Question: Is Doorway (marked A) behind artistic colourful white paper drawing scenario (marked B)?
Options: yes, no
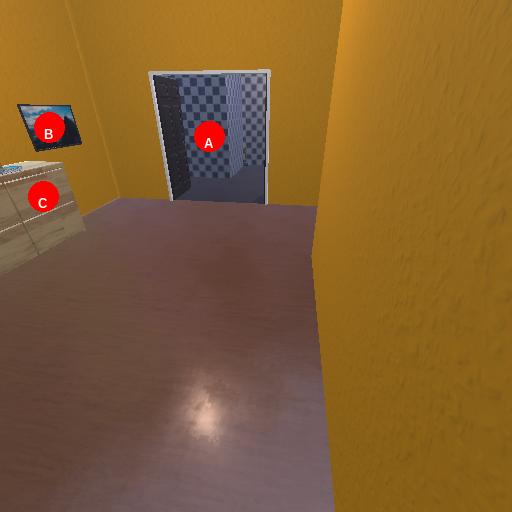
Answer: yes